Aerial crown-view tile of a tropical tree (Barro Colorado Island, Panama), acquired 20250616:
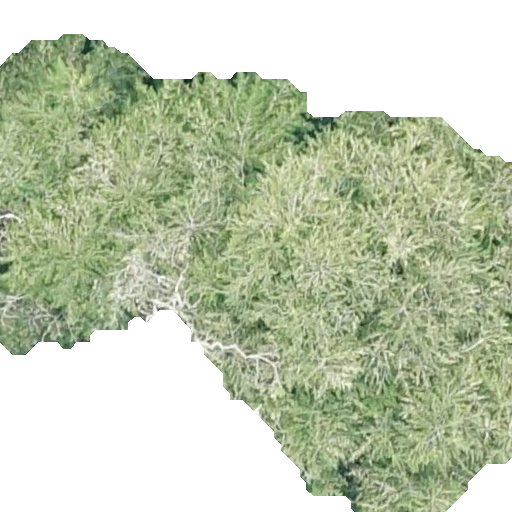
Species: Quararibea pterocalyx
GBIF accepted scientific name: Quararibea pterocalyx
Crown area: 291.934 m²